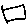
Label: square